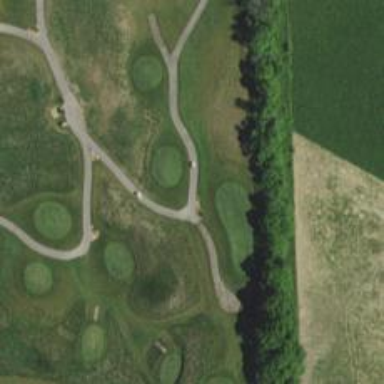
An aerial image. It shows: Path for both roads and golfers.